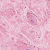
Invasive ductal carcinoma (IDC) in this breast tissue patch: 0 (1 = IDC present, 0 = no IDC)